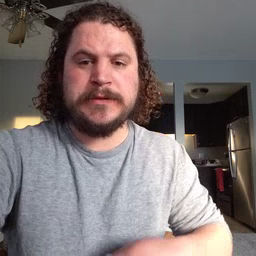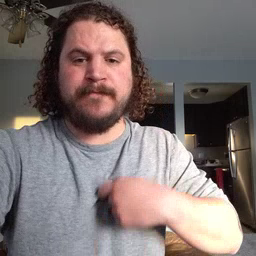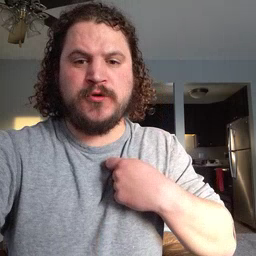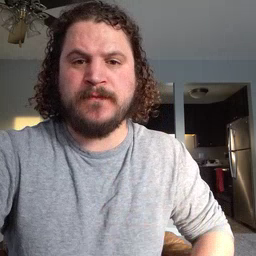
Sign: zipper